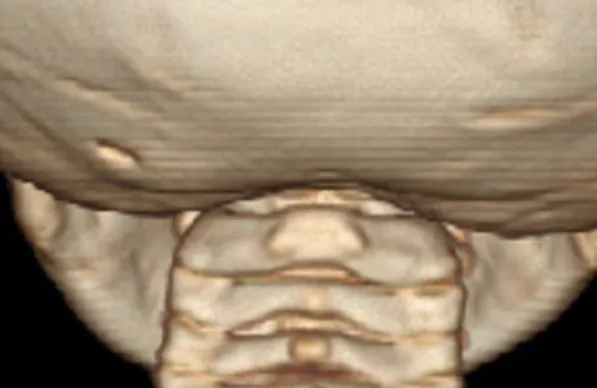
3D reconstruction CT scan showed agenesis of posterior arch of the atlas.
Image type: radiology (ct)